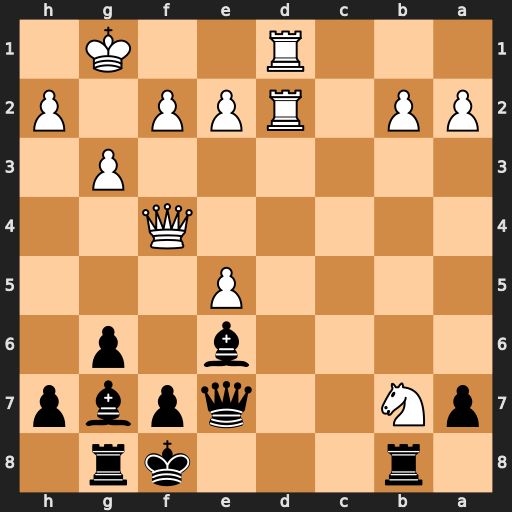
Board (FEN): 1r3kr1/pN2qpbp/4b1p1/4P3/5Q2/6P1/PP1RPP1P/3R2K1
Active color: b
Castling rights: -
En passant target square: -
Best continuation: Qxb7 Rd8+ Ke7 Rxg8 Rxg8